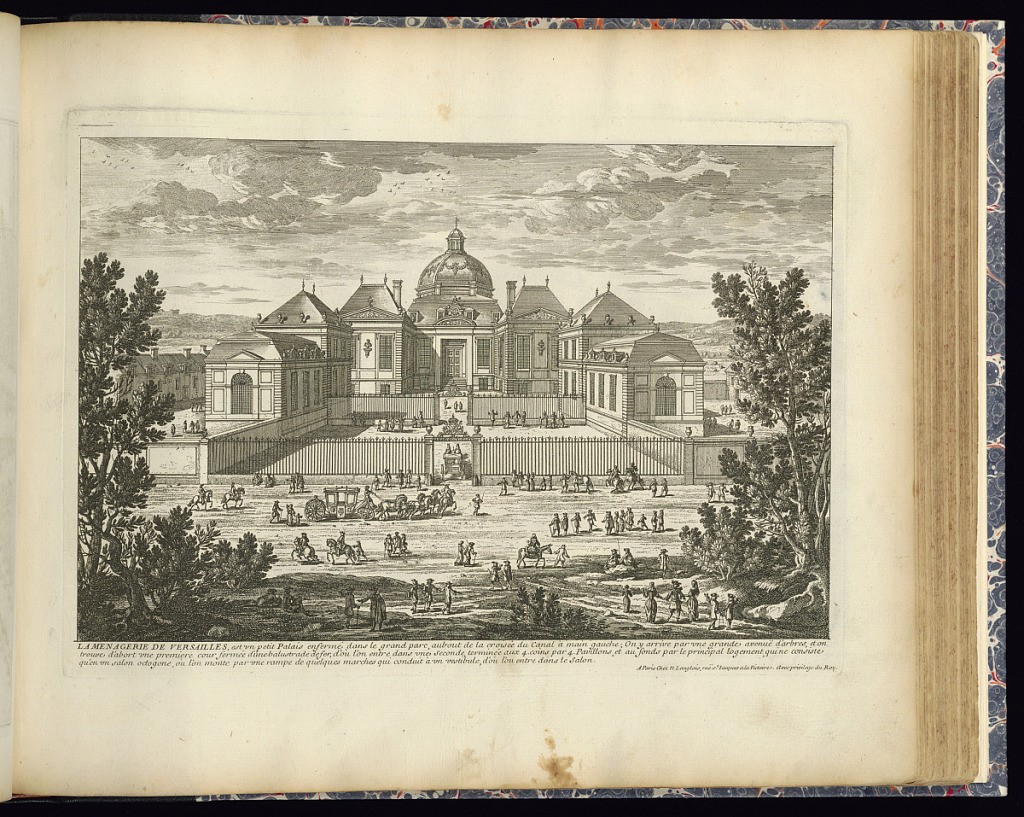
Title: LA MENAGERIE DE VERSAILLES
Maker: Adam Perelle, French, 1638 – 1695
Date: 1663–1703
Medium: Etching on laid paper
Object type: Print
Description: View of the front façade of the domed Versailles Menagerie, with its inner courtyards and wrought-iron gates. Within the grounds and in the foreground, figures, horseman, and horse drawn carriages. Trees framing the scene. The plate is titled with a description below.